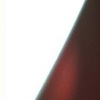
Label: sunburn